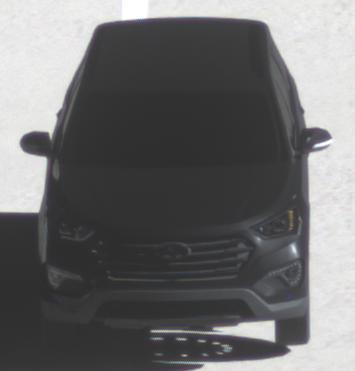
Make: Hyundai
Model: Santa Fe 2.4 GDI
Detailed model: Santa Fe (DM)
Model produced from: 2017/08
Model produced until: 2018/01
Doors: 5
Color: black
Road condition: dry road
Daytime: morning or afternoon
Contrast: high contrast